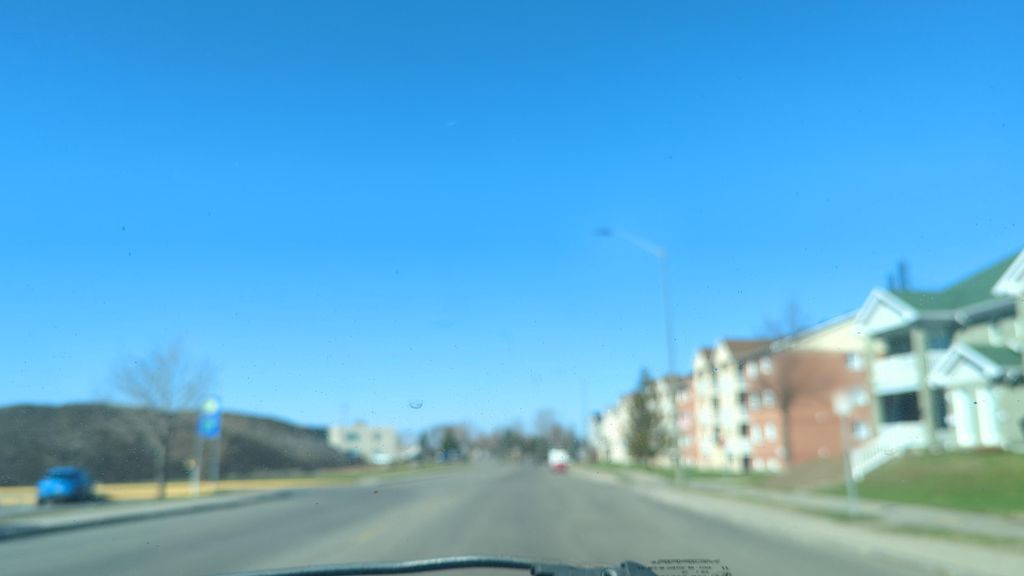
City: quebec_city